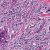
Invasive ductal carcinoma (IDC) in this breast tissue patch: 0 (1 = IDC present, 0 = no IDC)